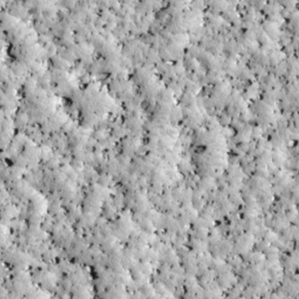
Label: non_frost